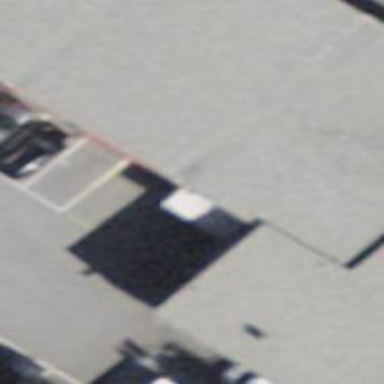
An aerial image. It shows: Commercial building.